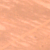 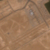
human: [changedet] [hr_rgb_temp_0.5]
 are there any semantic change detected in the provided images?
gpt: The area was urbanized.